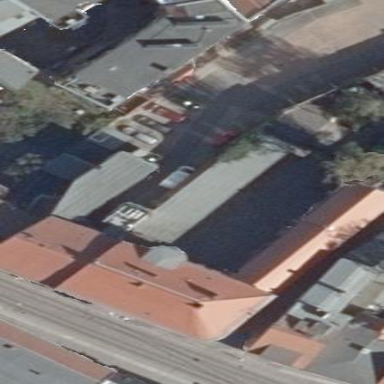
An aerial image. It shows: Building.